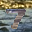
Label: 7